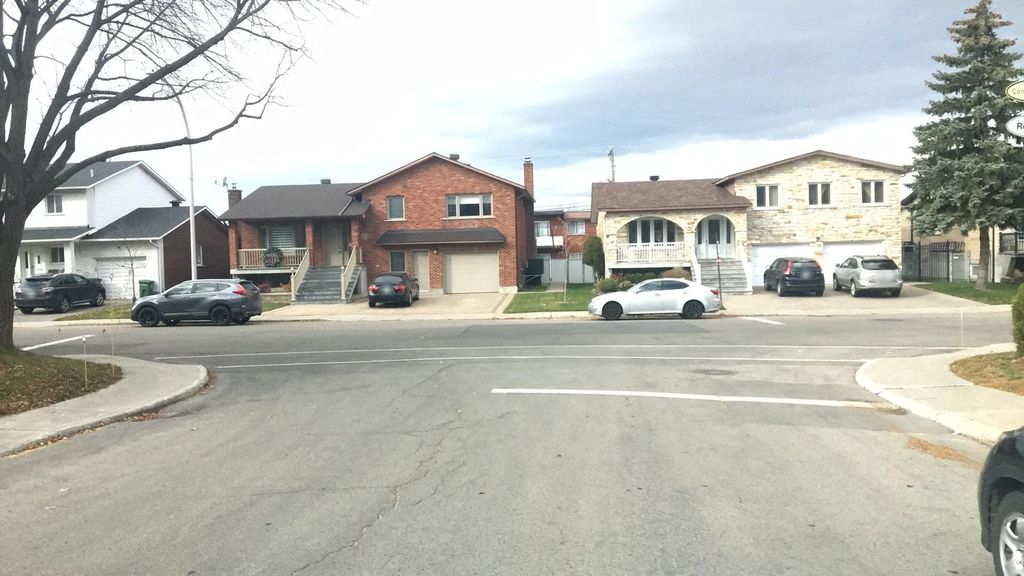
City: montreal